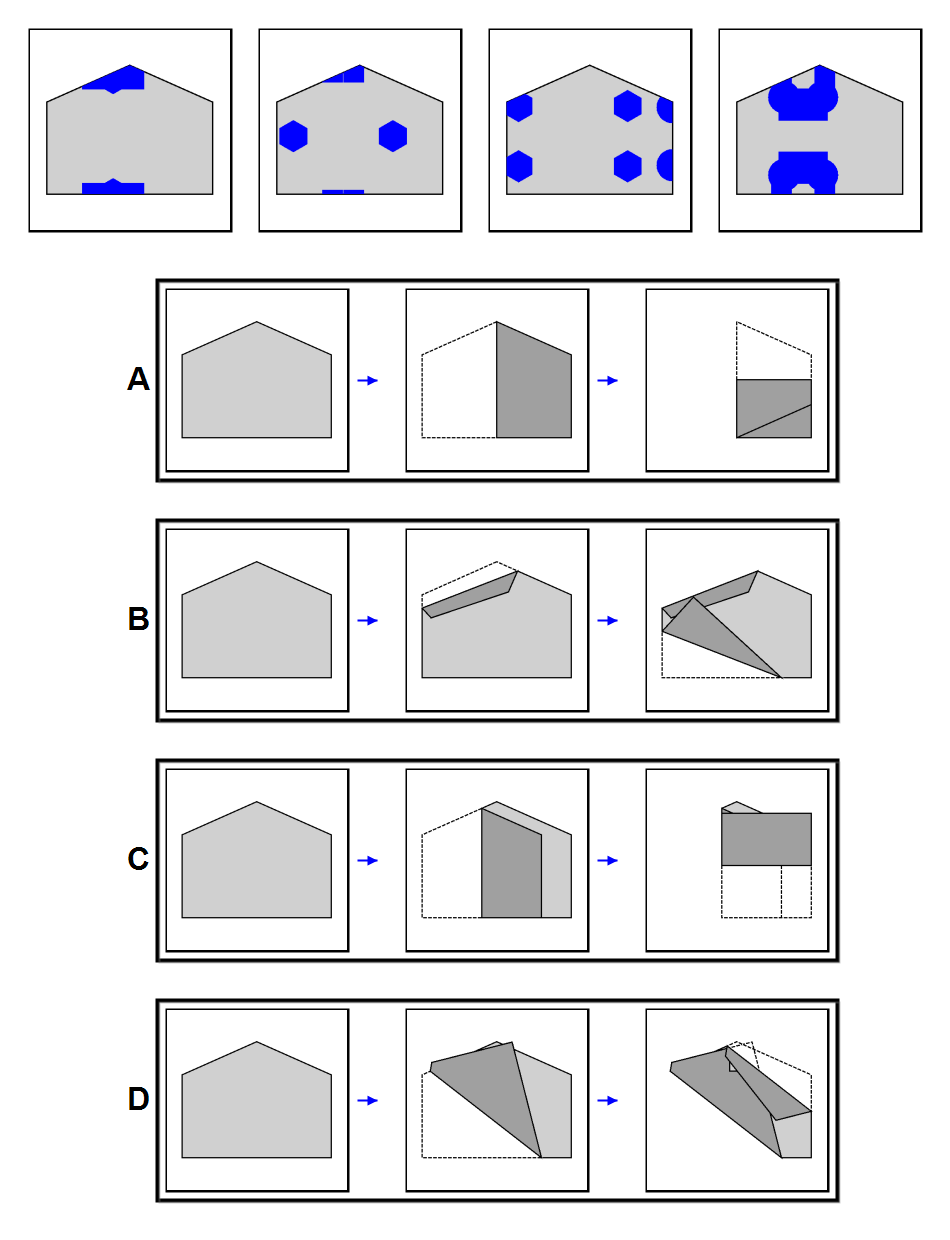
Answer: C